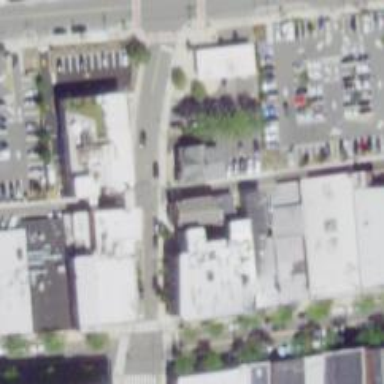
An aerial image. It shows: Alleyway designated as service road.